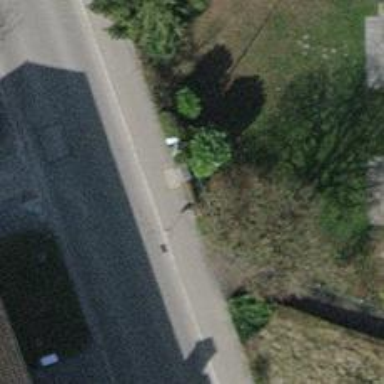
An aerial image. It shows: Street cabinet.